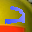
Label: 2